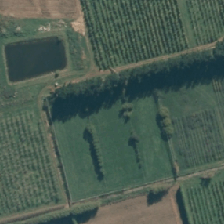
Land cover: shortrotation_cropland